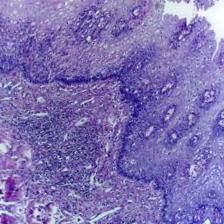
Diagnosis: Normal